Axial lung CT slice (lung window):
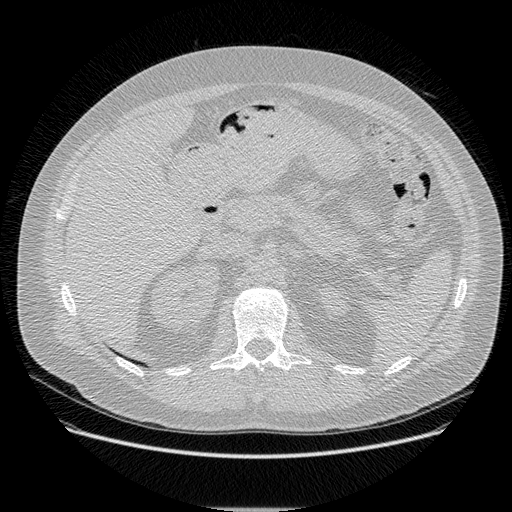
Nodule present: no